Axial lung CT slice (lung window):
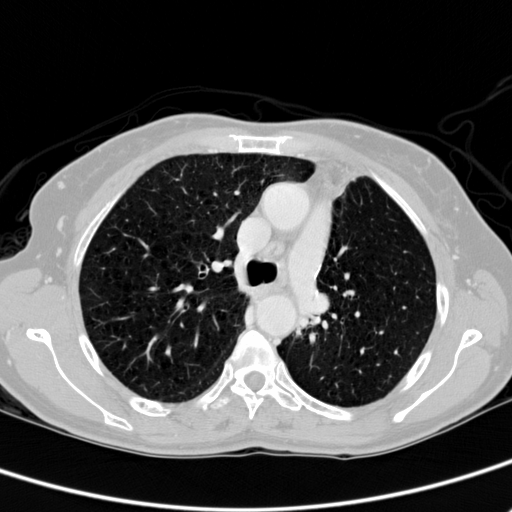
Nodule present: no